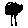
Label: tree